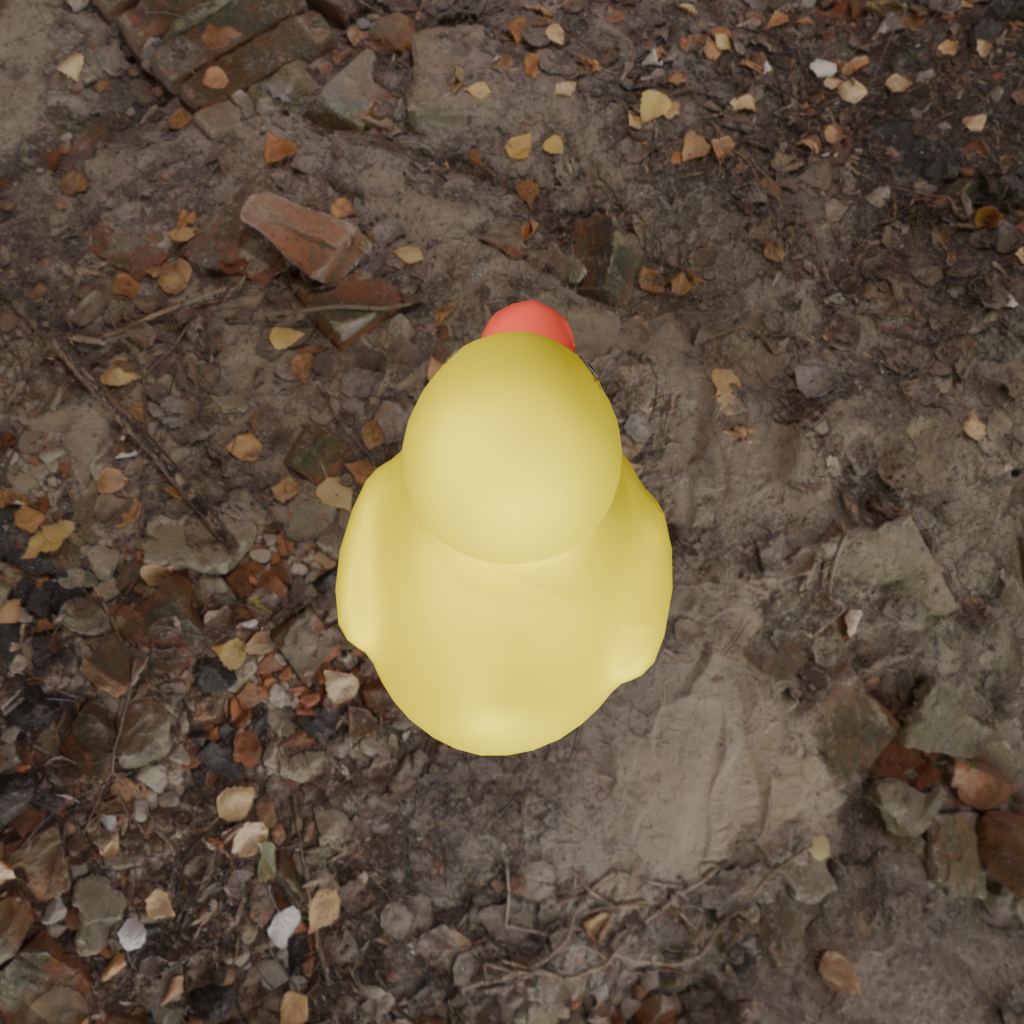
an image of a yellow rubber duck seen from <back_top> in an interior of an abandoned industrial building.